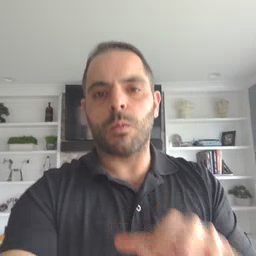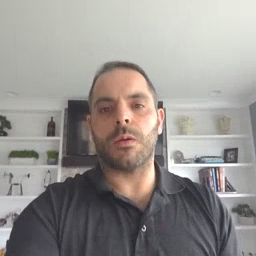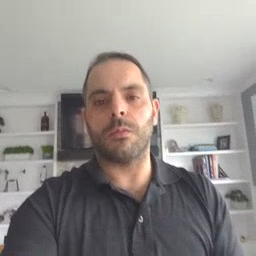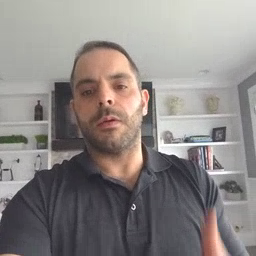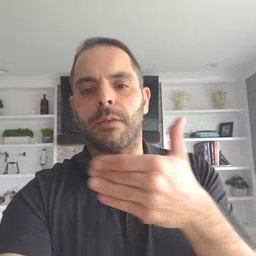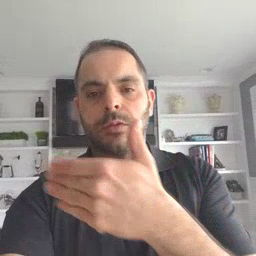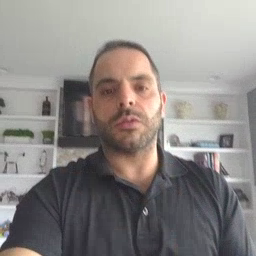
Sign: fish